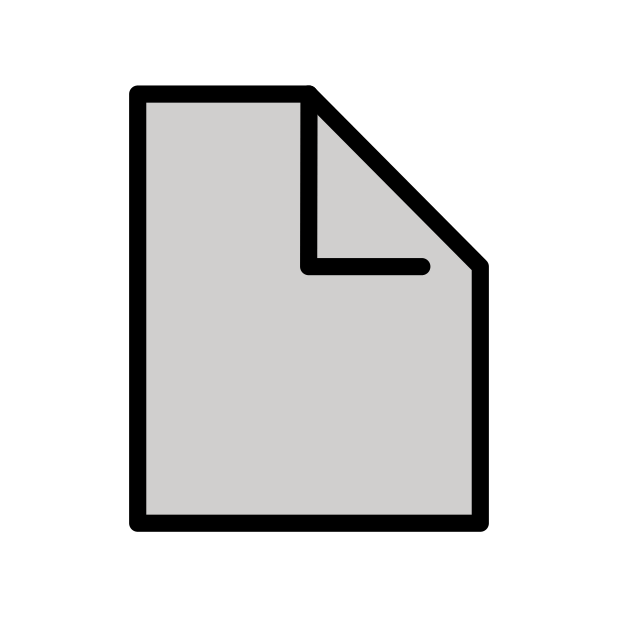
page facing up